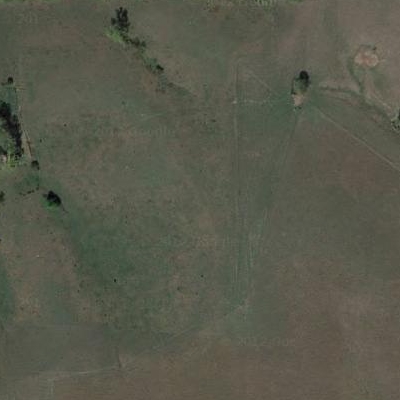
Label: Grass